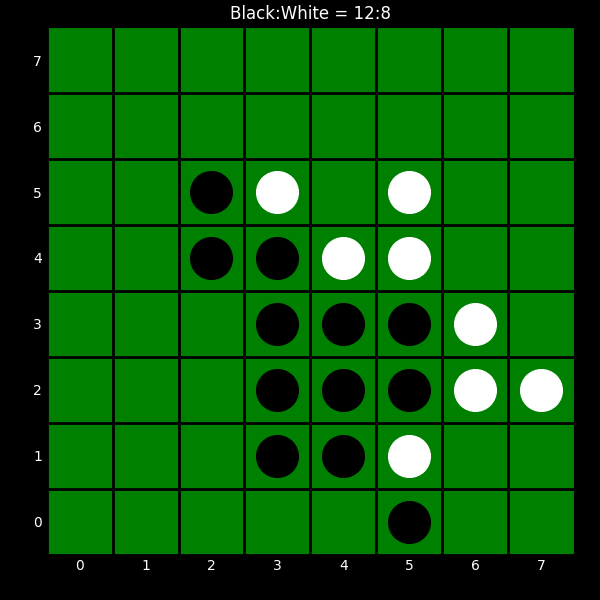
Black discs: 12
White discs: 8